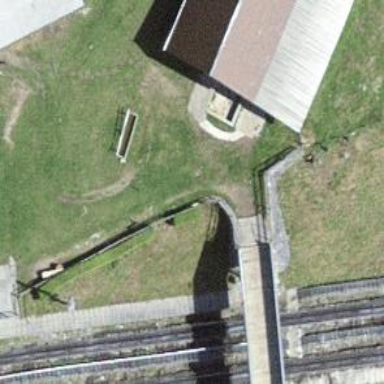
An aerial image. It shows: Path leading to bridge.